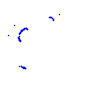
Particle: kaon